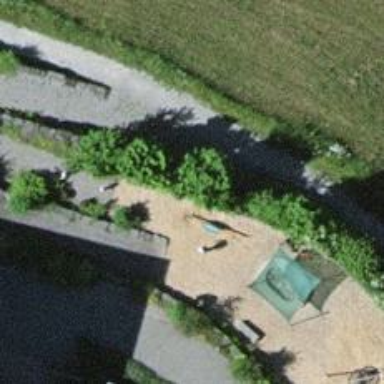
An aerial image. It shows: Seesaw in the playground.